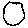
Label: circle